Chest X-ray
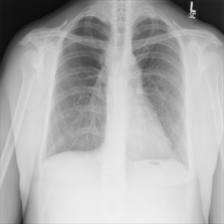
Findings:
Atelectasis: negative
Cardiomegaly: negative
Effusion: negative
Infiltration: negative
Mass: negative
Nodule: negative
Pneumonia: negative
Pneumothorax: negative
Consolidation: negative
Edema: negative
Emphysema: negative
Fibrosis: negative
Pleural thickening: negative
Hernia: negative